Field crop: maize
Growth stage: 1
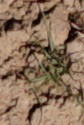
Species: lolium